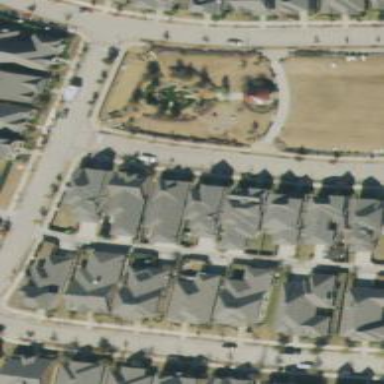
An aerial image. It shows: Residential road.